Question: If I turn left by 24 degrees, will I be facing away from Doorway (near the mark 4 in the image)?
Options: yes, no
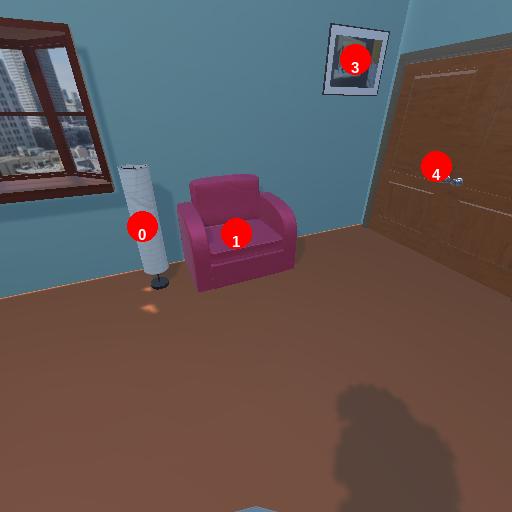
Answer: yes